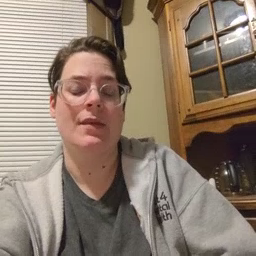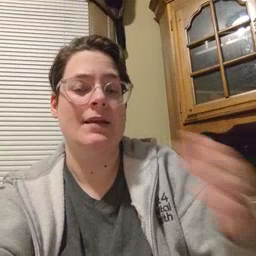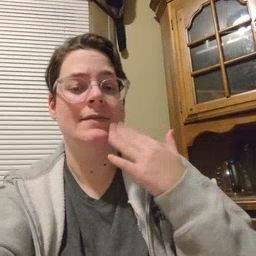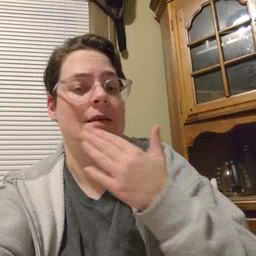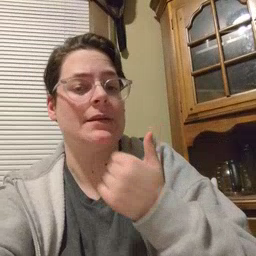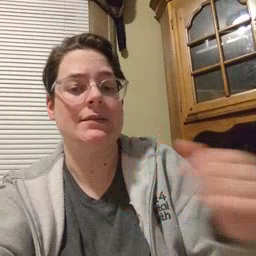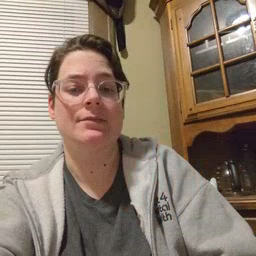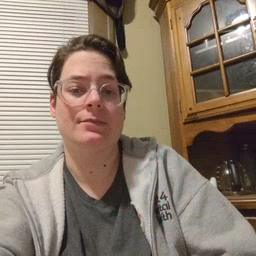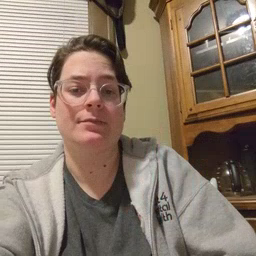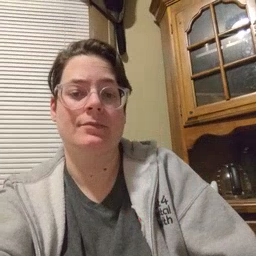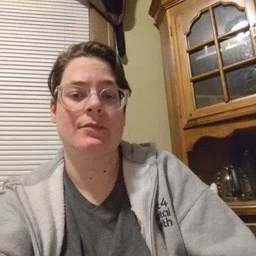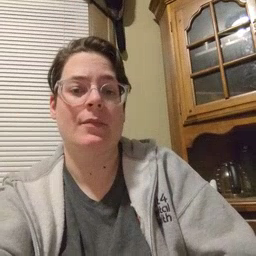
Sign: napkin